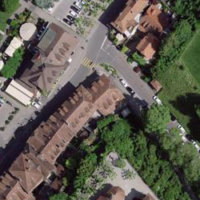
EUNIS habitat code: 55
Species observed at this site:
Poa annua
Senecio vulgaris
Chelidonium majus
Buxus sempervirens